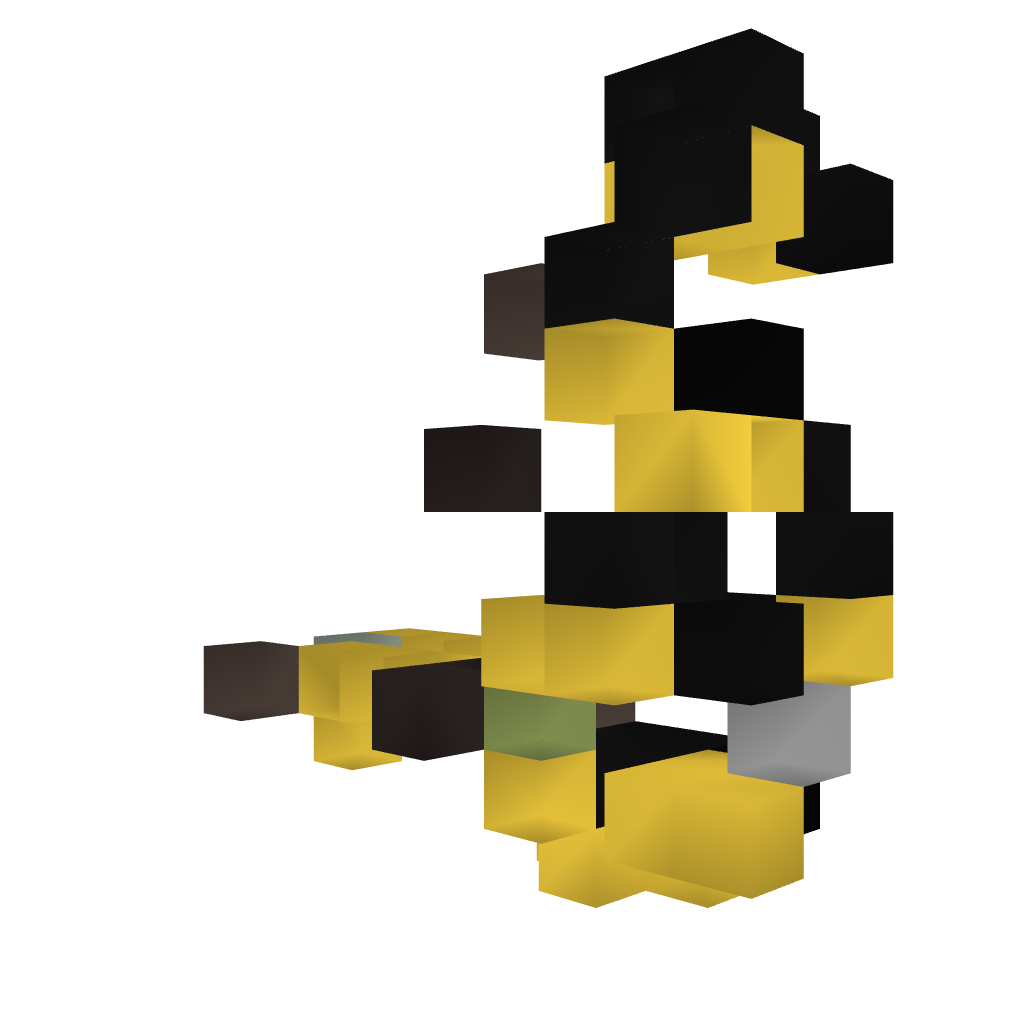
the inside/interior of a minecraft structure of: Casino Machine 01